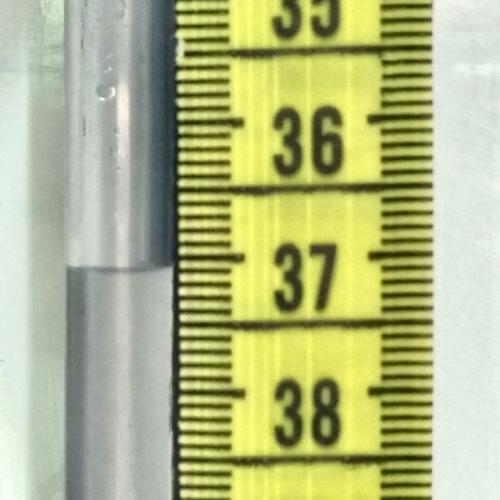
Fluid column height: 37.1 cm